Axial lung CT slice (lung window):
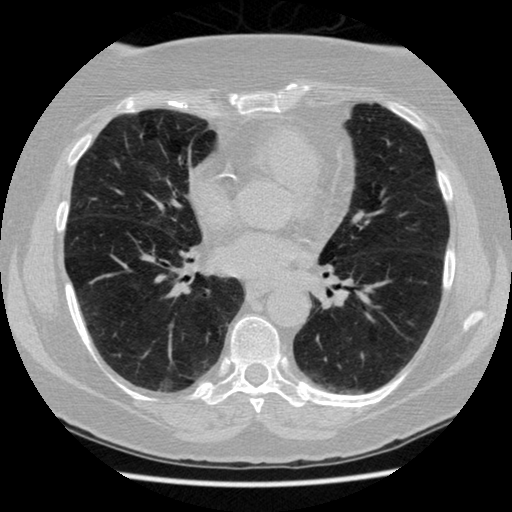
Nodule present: no